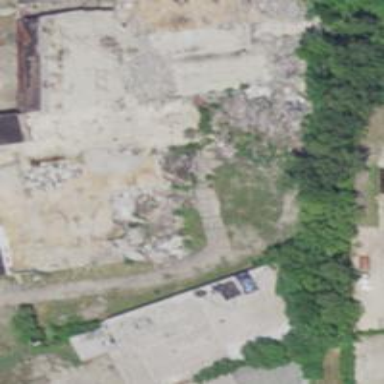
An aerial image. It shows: Brownfield site.